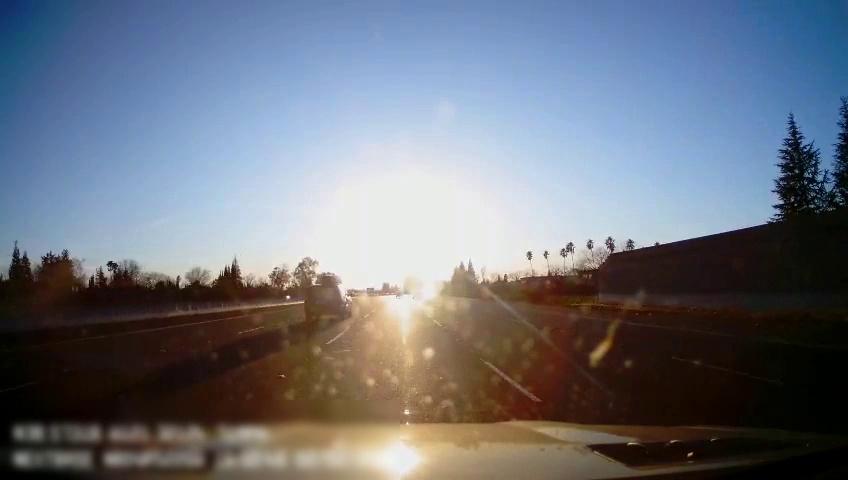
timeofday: Day
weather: Sunny
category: Drivable Space
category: Vehicles | Car
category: Vehicles | SUV
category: Lanes | Alternate Lane
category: Lanes | Alternate Lane
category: Lanes | Current Lane
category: Lanes | Current Lane
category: Lanes | Alternate Lane
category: Lanes | Alternate Lane